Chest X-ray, AP view. Patient: 34 years old, sex F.
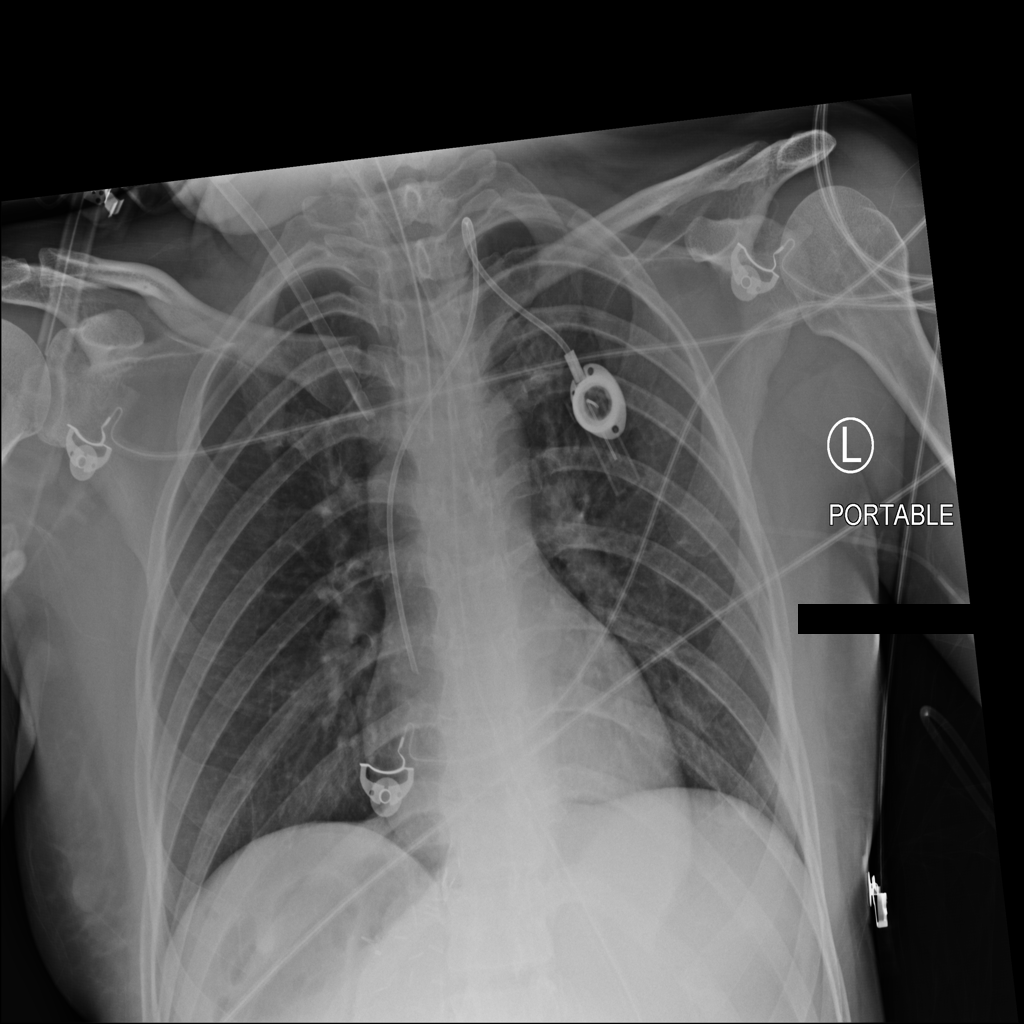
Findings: No Finding